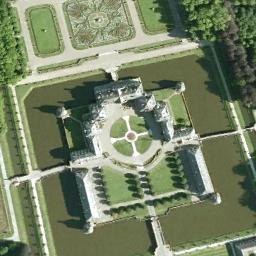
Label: palace